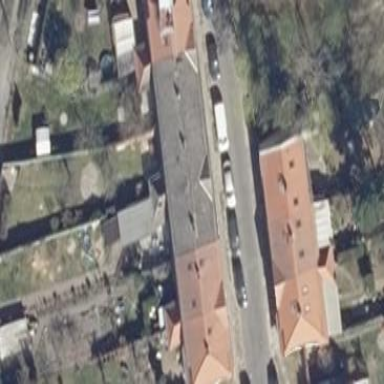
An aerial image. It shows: White terrace building with half-hipped roof made of roof tiles.